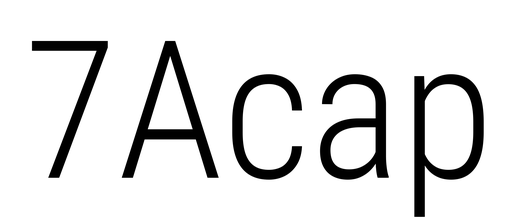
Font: Roboto_Condensed_Light